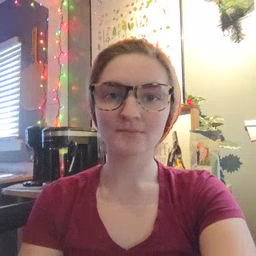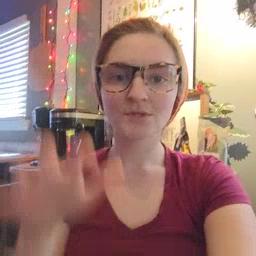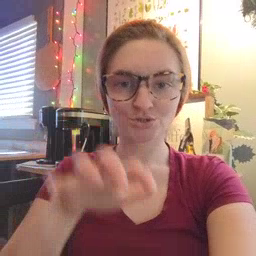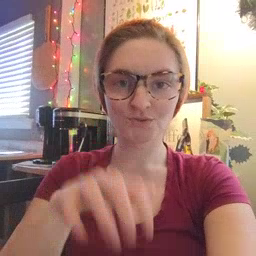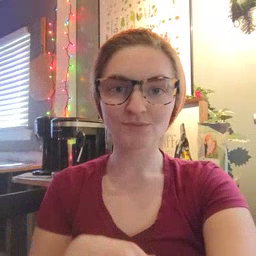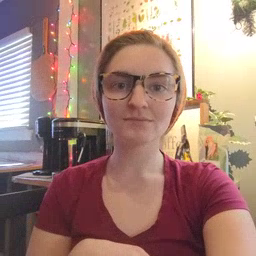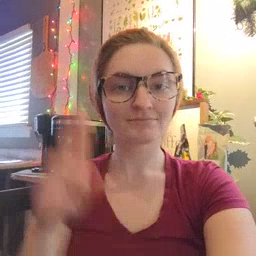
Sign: alligator